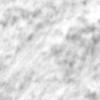
Label: no_change